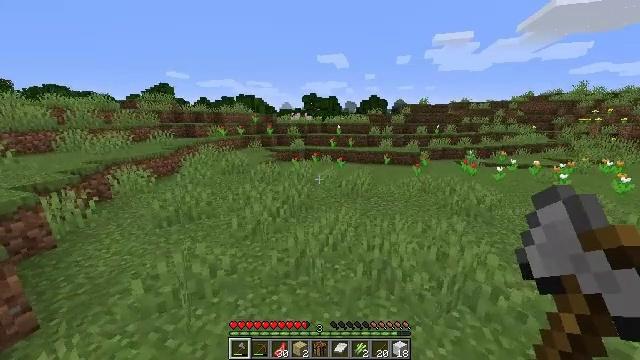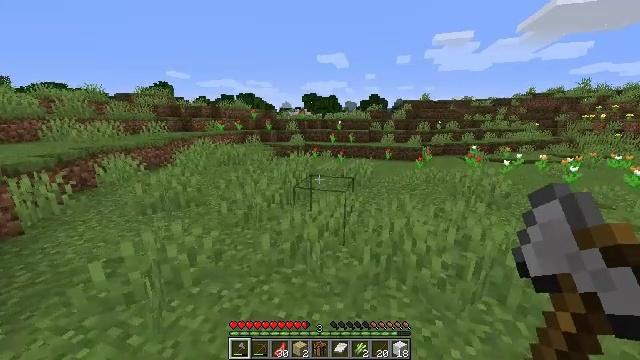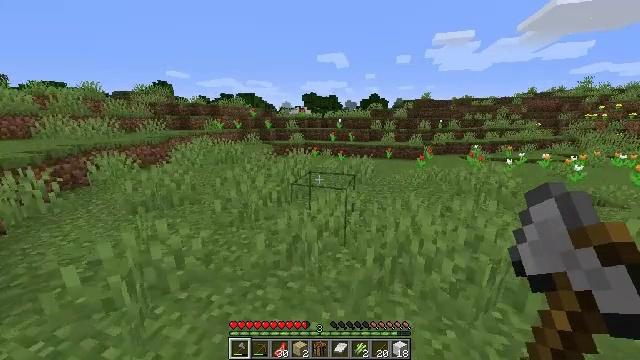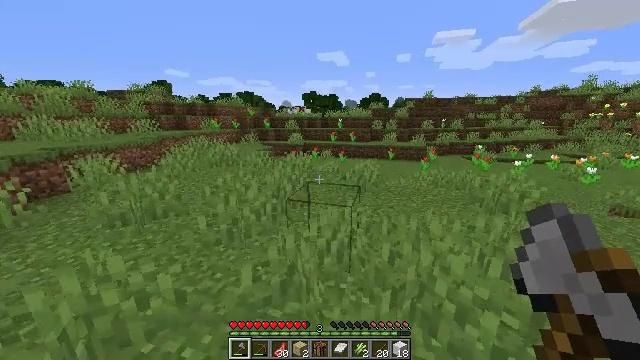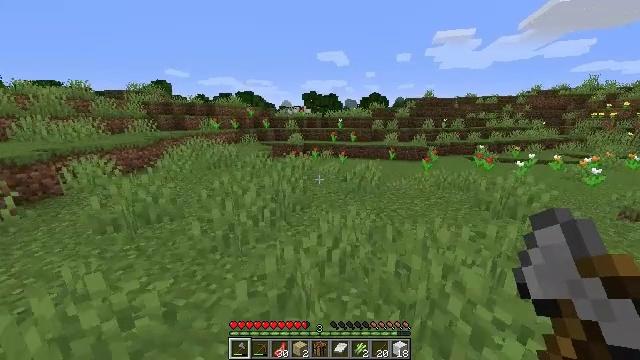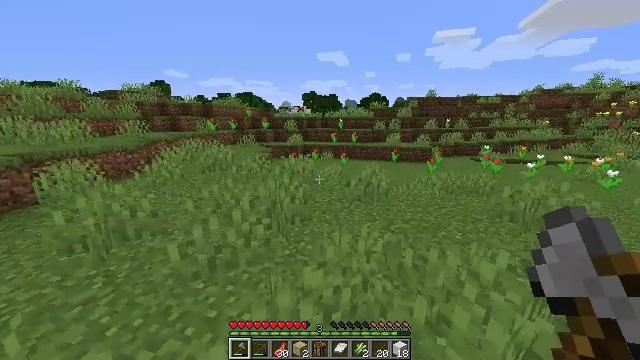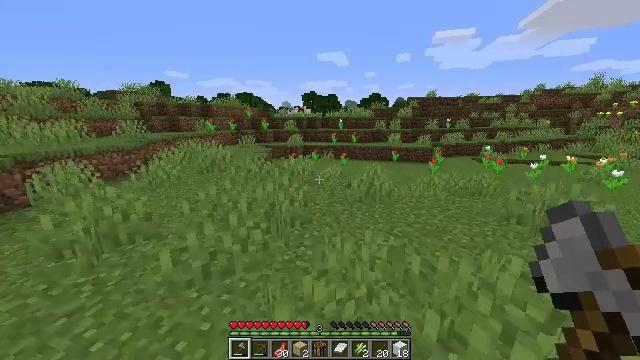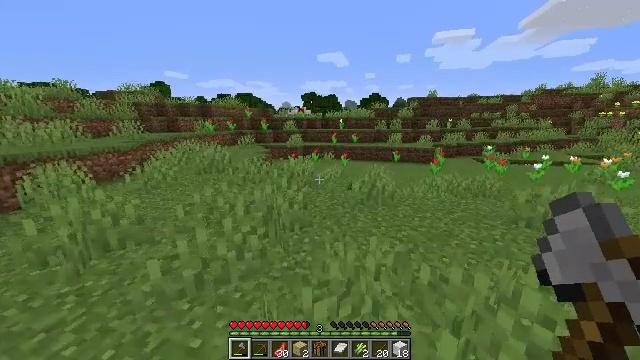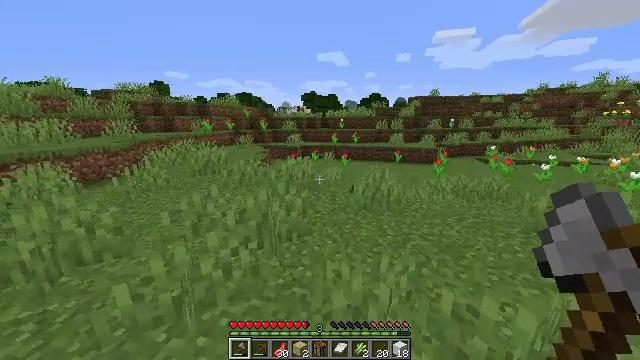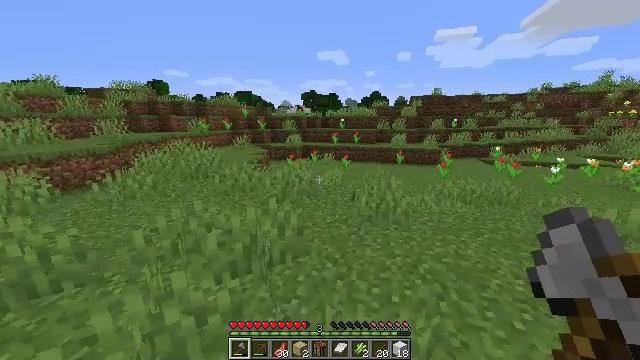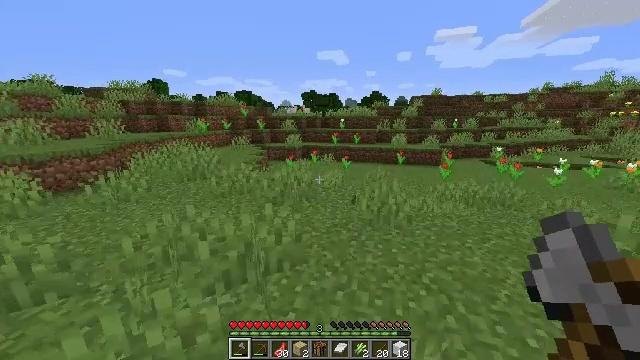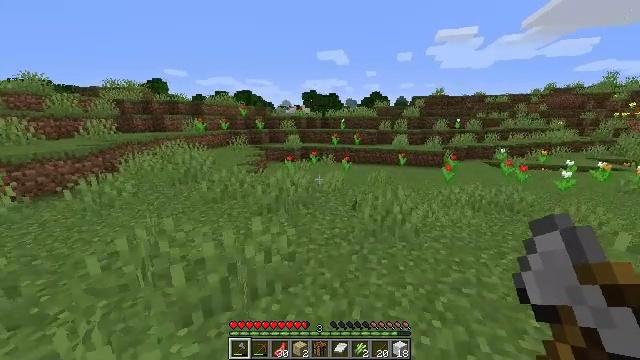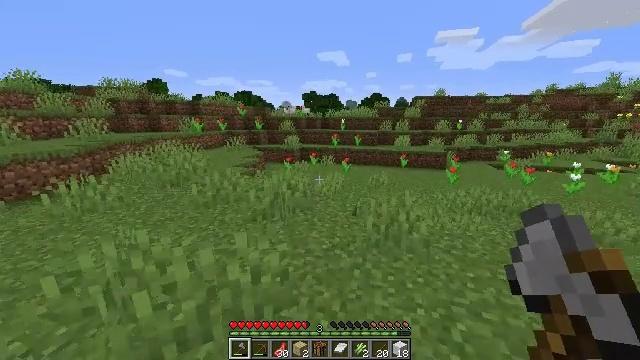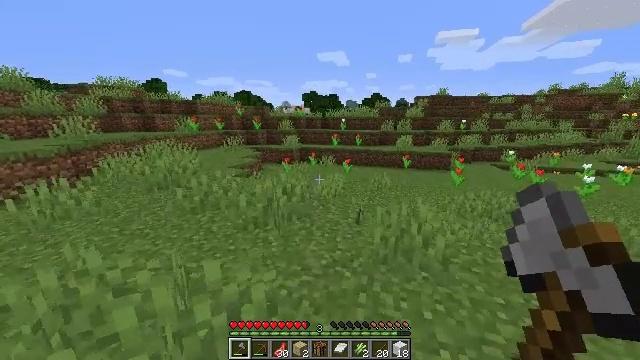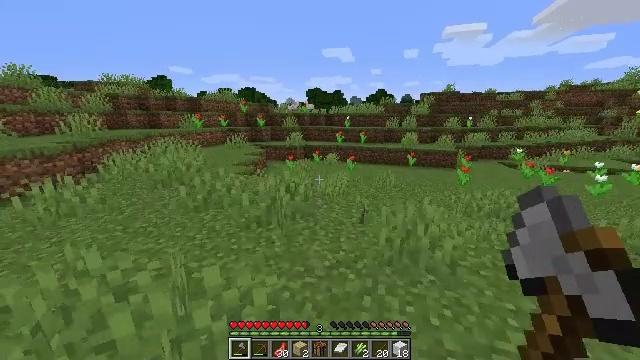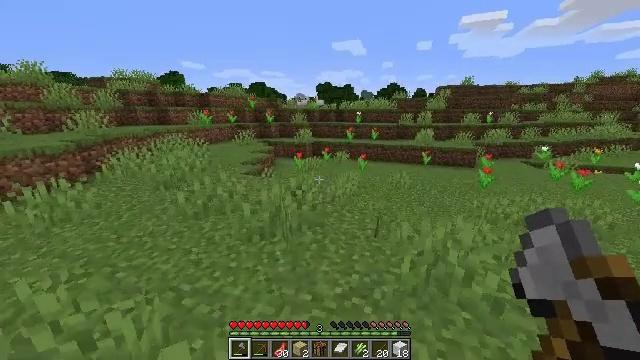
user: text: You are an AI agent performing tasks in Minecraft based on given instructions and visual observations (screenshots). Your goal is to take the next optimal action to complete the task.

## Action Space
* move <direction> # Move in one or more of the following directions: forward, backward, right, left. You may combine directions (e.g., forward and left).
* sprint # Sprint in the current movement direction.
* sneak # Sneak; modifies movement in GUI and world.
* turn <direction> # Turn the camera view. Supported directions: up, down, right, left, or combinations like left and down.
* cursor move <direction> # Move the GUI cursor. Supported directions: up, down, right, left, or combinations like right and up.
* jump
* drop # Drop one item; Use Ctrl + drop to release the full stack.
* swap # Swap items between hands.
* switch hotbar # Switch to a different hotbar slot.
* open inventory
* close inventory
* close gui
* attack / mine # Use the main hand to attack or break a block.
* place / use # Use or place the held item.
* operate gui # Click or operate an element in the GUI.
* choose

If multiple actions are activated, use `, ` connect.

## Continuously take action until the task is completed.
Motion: motion action
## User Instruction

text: Pick the red tulip from the ground.
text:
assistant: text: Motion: move forward
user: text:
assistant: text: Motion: move forward
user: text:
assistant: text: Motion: move forward
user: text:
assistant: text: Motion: move forward
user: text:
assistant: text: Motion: move forward
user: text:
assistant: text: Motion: move forward
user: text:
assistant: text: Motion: move forward
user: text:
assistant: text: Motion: move forward
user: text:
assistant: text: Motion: move forward
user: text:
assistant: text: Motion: move forward
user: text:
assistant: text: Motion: move forward
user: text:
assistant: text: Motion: move forward
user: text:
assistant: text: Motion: move forward
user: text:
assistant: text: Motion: move forward, turn left
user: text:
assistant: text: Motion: move forward, turn left and down
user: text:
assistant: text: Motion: move forward
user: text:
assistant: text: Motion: move forward
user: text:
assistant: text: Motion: move forward
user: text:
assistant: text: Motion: move forward
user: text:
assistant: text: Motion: move forward
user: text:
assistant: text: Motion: move forward
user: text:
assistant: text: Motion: move forward
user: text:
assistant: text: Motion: move forward
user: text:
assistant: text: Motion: move forward
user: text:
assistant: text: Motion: move forward
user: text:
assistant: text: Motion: move forward
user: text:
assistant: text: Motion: move forward
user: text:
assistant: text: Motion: move forward
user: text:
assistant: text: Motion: move forward
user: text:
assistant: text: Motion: move forward